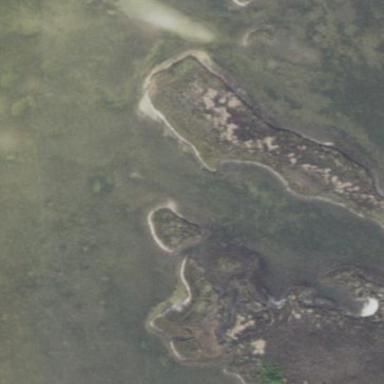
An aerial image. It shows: Saltmarsh wetland.